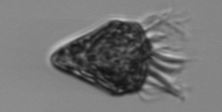
Label: Strombidium_morphotype2